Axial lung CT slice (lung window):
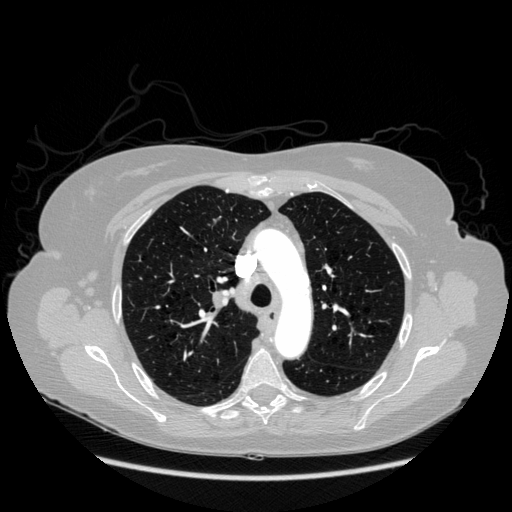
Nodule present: no